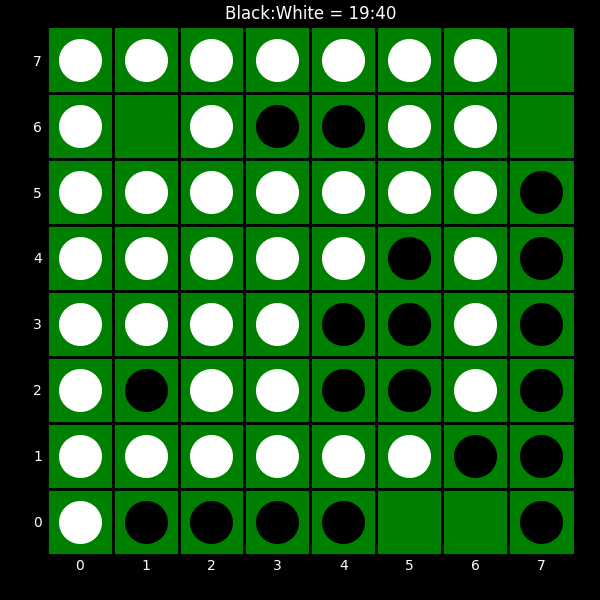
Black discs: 19
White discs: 40